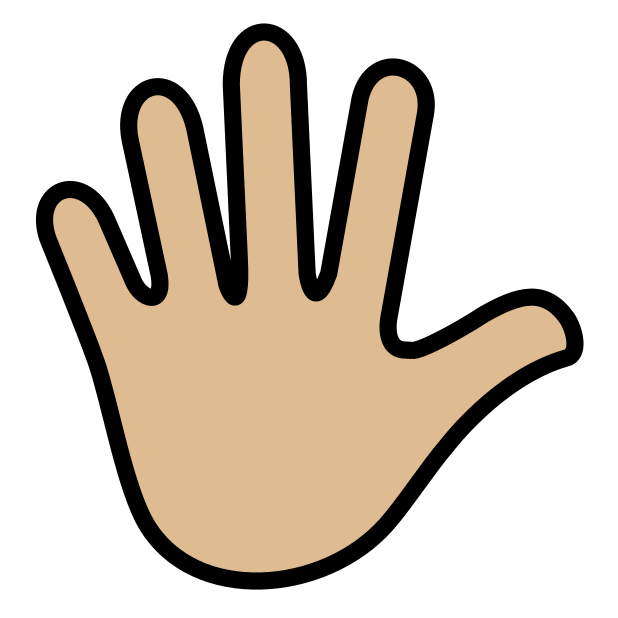
hand with fingers splayed: medium-light skin tone